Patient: sex F, age 63
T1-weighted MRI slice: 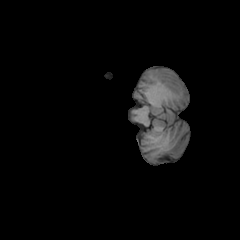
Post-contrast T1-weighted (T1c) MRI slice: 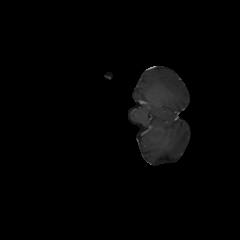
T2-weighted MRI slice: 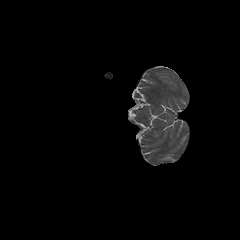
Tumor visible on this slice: no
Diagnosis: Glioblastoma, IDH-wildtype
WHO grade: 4